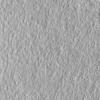
Label: not_dusty